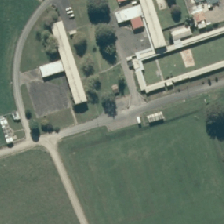
Land cover: urban_parkland